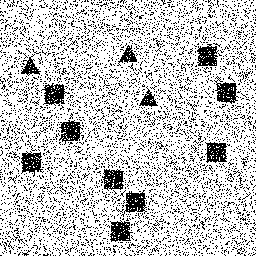
Squares: 9
Triangles: 3
Stars: 0
Total shapes: 12